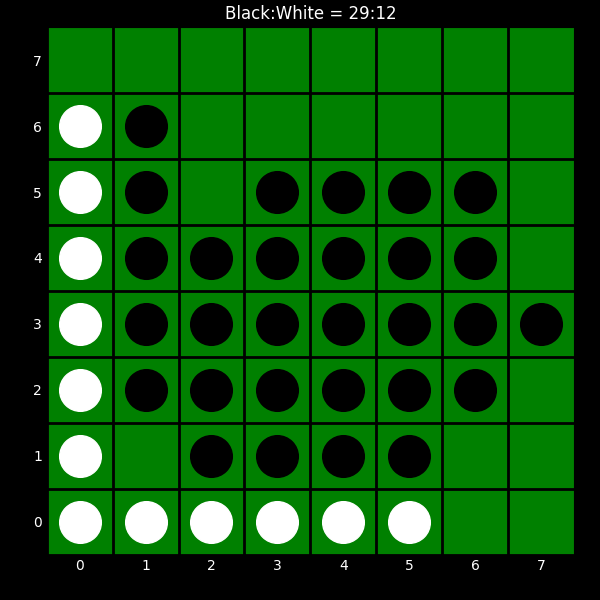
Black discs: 29
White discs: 12